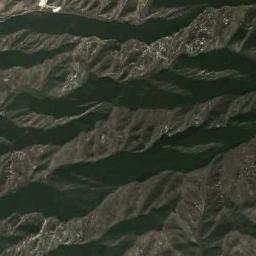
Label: mountain